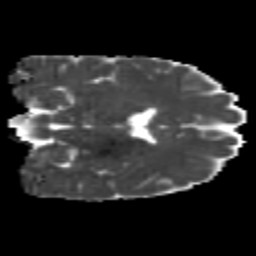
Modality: MD
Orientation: coronal
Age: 20
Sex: male
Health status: healthy
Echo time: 0.074 s